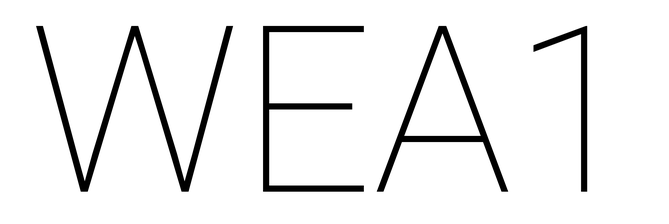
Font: Roboto_Thin